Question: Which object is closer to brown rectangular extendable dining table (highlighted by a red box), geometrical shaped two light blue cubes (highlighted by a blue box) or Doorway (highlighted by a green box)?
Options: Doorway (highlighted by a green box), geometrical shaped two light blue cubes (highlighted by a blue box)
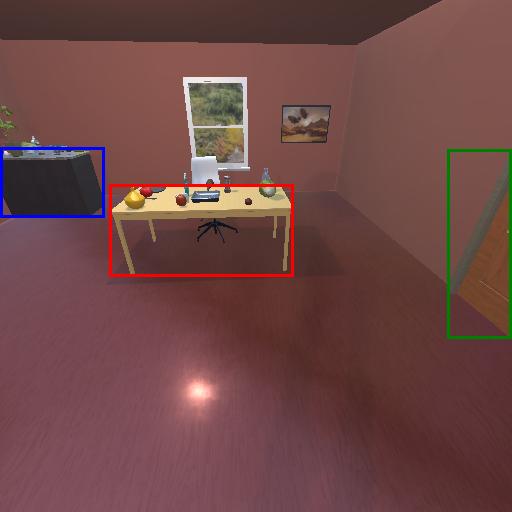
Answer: Doorway (highlighted by a green box)